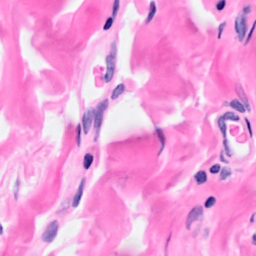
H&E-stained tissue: Breast